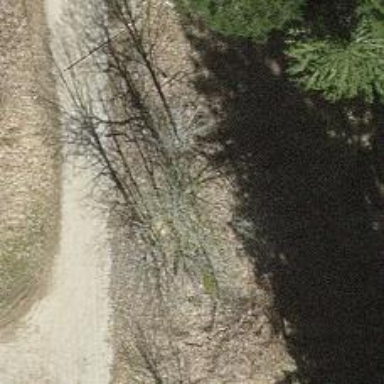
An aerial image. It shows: Single tag "natural: tree."